Question: I tried to batch resize some jpeg images using 'imagemagick'. I could change resolution of pictures but it's size not getting reduced. I also tried with 'sips' command in mac. Result was the same.Any idea?
Edit
I usually re size and reduce size of lot of images.But I faced issue only for these images.It has resolution around 3000*3000.
After Resize the Dimension changed but size is still 560 KB.

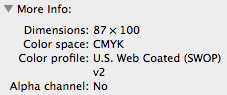
Answer: You are probably getting more colors in your output file than in the input. If you want to preserve the orginal color set, use nearest-neighbor sampling instead of other types of filtering such as used by default when resizing. If you are using the command line, try
'''
convert image_in -sample WxH image_out
'''
instead of
'''
convert image_in -resize WxH image_out
'''
The result might be more jaggy than you'd like, so it's your choice to trade off appearance for filesize.
EDIT: The question was edited after this answer. The added information indicates that the image is in JPEG format (so adding colors is probably not the explanation) and it contains a SWOP color profile. The profile could be large, and is preserved by ImageMagick. For details, type "identify file.jpg", which will give you among other things the size of the color profile. If you want to remove the profile, use the "-strip" option.